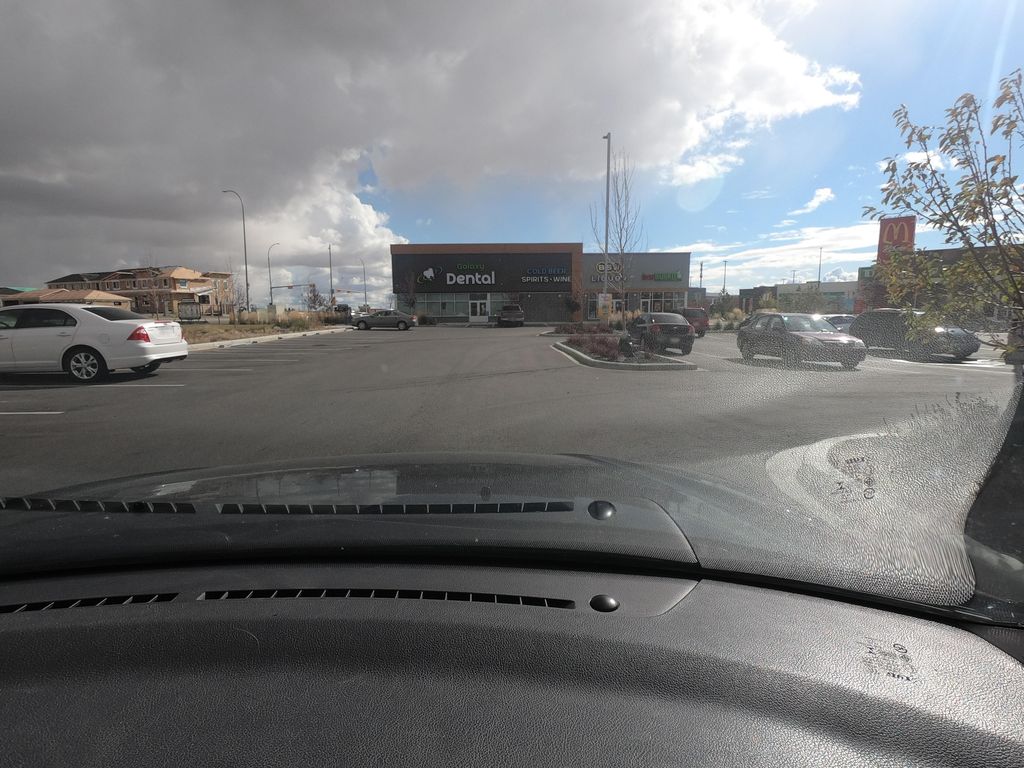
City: calgary